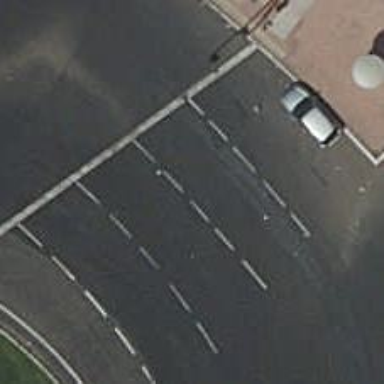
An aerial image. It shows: Primary highway with asphalt surface and circular junction.